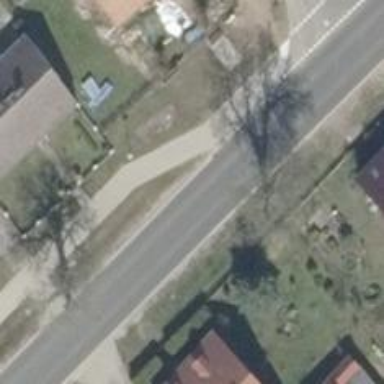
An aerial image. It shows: Concrete path.